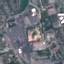
Land use / land cover: Industrial